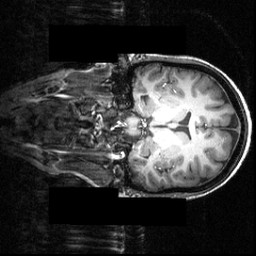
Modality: T1w
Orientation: coronal
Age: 28
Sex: female
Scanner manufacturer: siemens
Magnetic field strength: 3.951 T
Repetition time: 1.5 s
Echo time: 0.00335 s